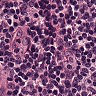
Metastatic tissue present: no